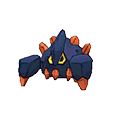
Pok\u00e9mon: boldore